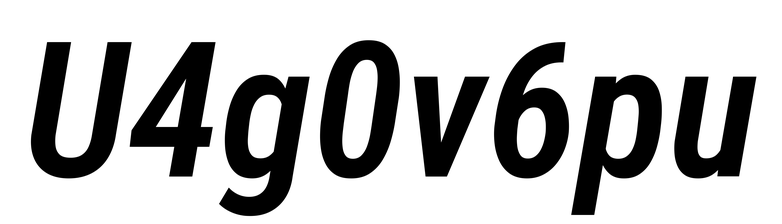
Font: Roboto-Italic_Condensed_SemiBold_Italic